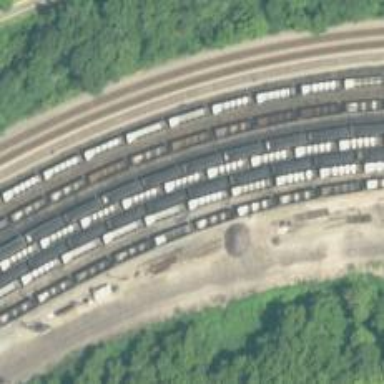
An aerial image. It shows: Railway yard.